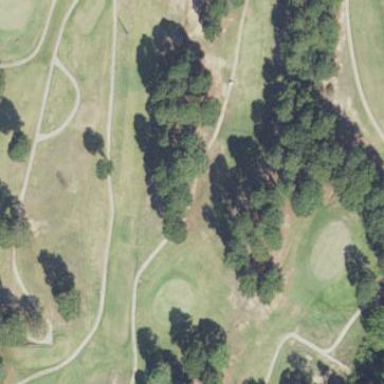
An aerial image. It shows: Scenic golf fairway.